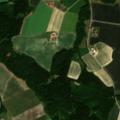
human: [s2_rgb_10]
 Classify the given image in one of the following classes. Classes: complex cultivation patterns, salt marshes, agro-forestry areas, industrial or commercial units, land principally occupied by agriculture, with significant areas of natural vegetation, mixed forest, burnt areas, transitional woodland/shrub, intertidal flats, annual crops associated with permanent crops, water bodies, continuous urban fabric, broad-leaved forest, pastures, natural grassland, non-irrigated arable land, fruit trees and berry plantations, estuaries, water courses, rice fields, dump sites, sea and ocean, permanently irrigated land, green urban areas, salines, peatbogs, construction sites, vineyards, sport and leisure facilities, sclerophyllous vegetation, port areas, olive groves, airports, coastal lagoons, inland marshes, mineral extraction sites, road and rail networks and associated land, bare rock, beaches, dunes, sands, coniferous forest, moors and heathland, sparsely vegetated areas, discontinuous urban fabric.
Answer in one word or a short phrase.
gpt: non-irrigated arable land, land principally occupied by agriculture, with significant areas of natural vegetation, mixed forest